Field crop: tomato
Growth stage: 1
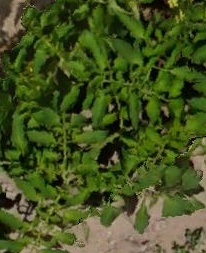
Species: tomato